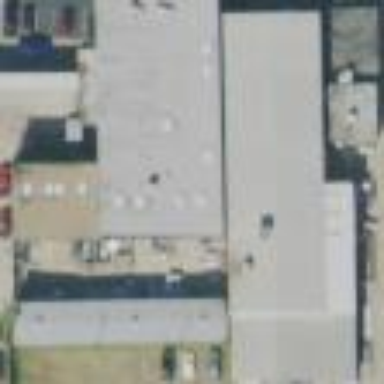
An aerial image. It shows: Commercial building.